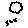
Label: cloud